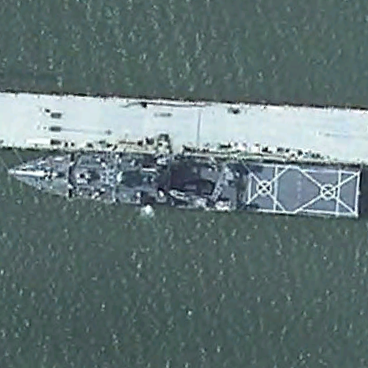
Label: combat